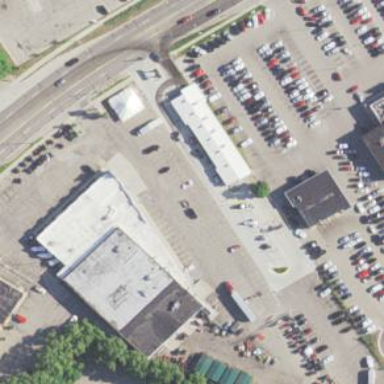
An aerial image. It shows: Building housing motorcycle shop.